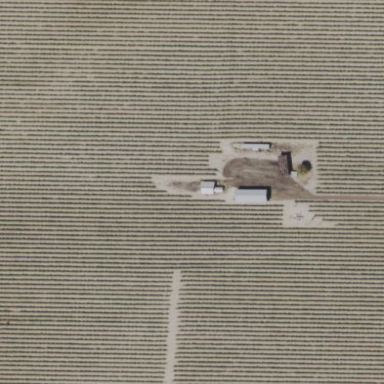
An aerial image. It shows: Vineyard.